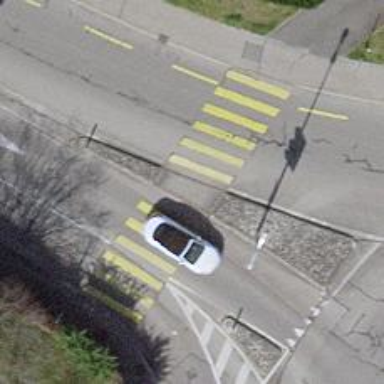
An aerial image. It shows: Traffic calming island.